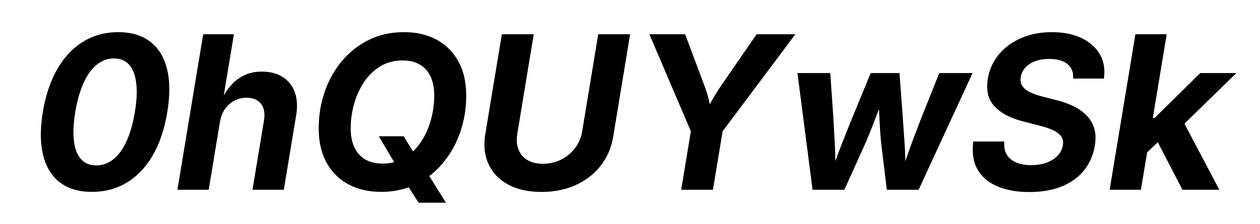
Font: Inter-Italic_Bold_Italic